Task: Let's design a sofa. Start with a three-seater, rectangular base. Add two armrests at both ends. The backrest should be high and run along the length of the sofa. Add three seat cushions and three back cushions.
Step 194:
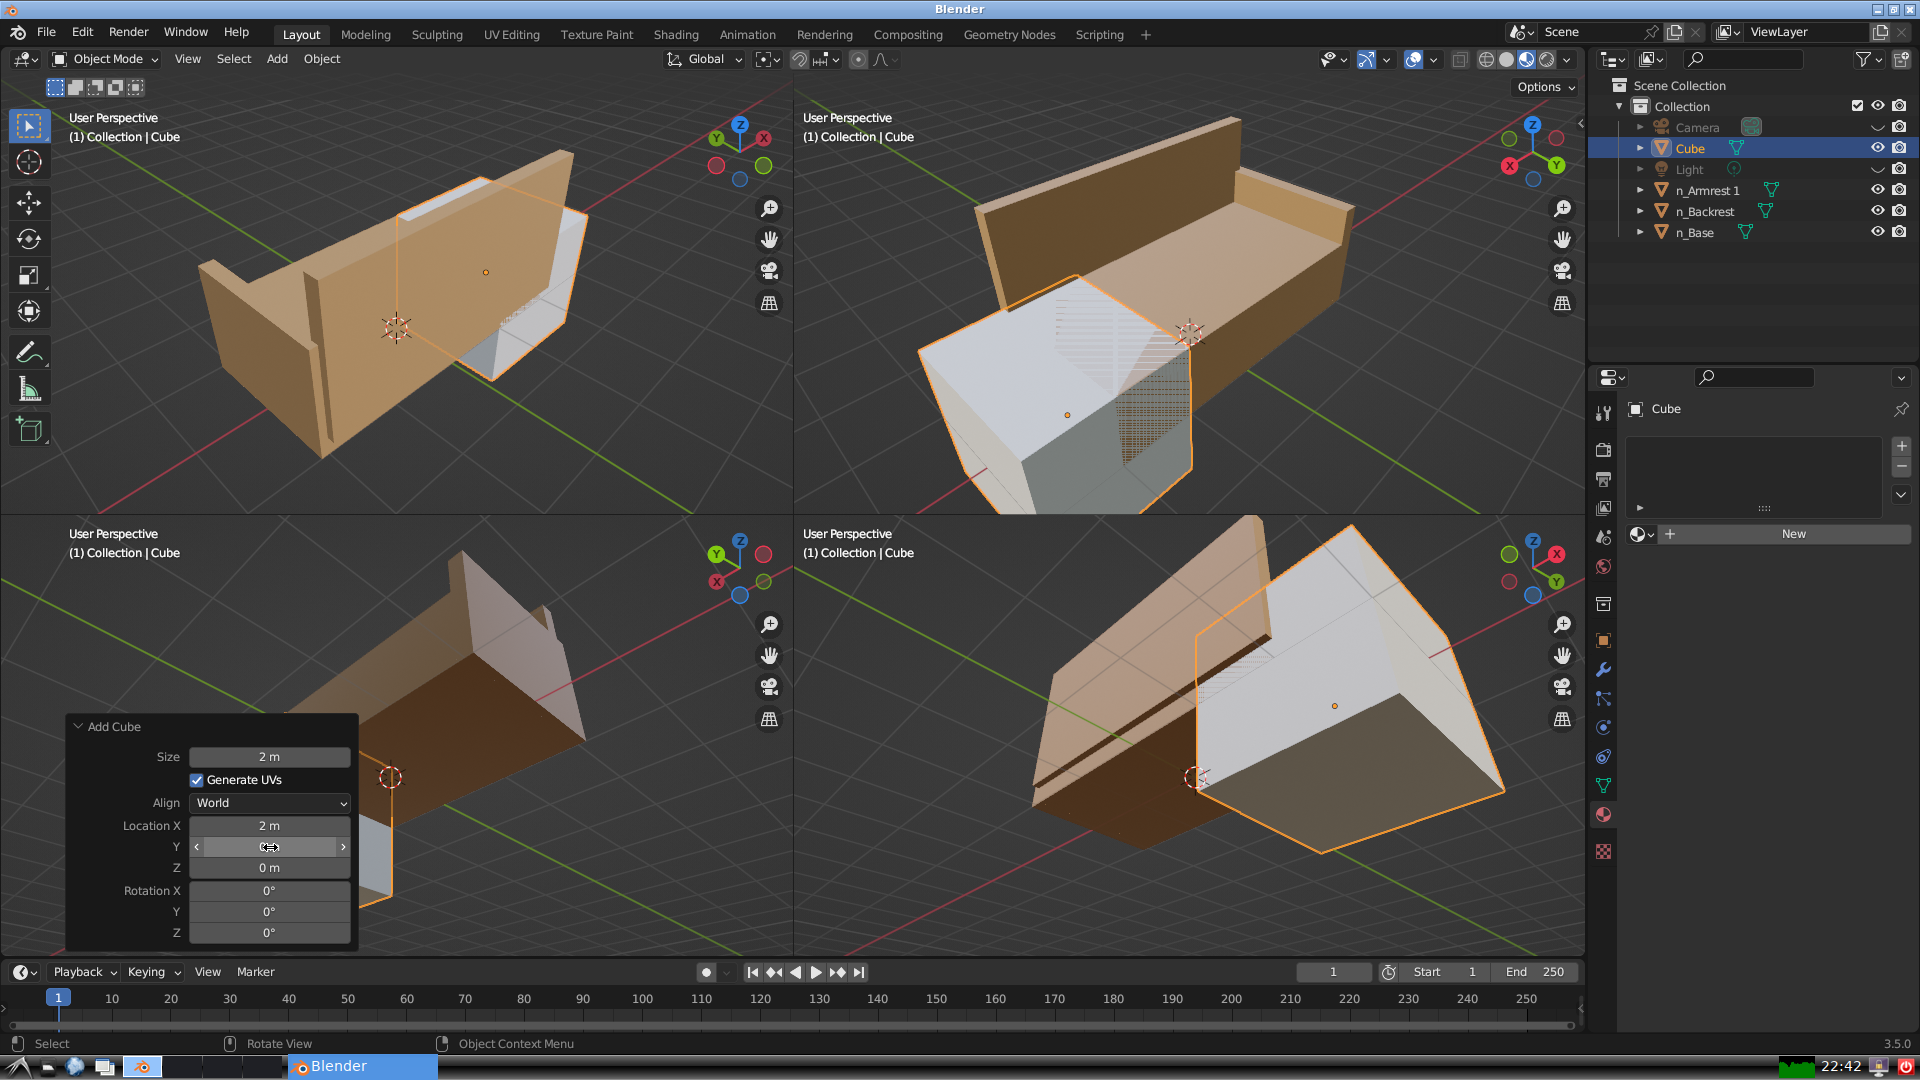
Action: {"mouse_move": [270, 867]}